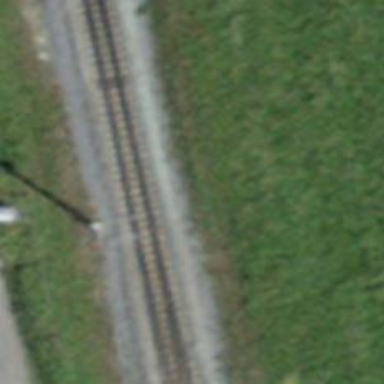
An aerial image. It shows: Railway switch.